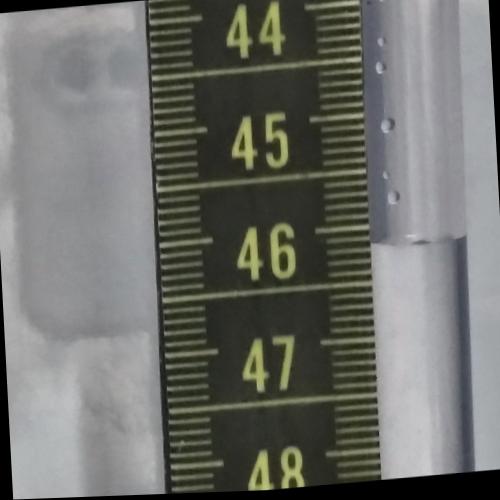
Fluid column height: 46.2 cm